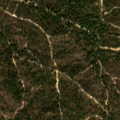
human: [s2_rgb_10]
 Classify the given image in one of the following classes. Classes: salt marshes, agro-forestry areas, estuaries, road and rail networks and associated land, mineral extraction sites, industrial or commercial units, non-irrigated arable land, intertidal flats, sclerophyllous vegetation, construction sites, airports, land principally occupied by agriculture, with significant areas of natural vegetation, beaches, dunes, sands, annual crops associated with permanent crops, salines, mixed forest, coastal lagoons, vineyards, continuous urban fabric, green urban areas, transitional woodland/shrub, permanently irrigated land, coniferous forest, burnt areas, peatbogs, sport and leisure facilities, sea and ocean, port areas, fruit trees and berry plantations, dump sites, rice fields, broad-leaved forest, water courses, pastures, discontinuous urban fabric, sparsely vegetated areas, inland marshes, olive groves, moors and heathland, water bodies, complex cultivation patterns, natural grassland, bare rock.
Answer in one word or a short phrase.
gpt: pastures, agro-forestry areas, mixed forest, transitional woodland/shrub